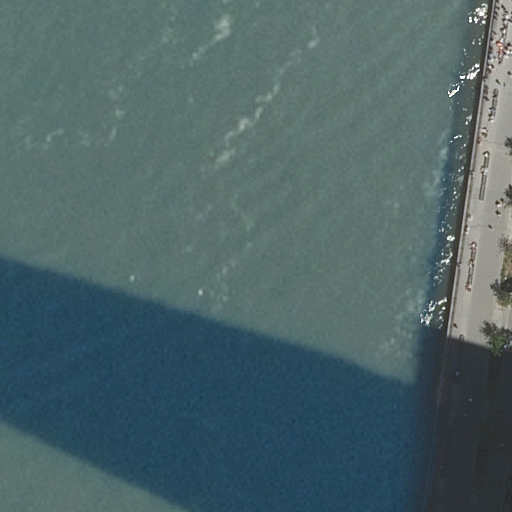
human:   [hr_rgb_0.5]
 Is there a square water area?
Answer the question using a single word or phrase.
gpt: no

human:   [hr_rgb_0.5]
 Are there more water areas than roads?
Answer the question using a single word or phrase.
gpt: no

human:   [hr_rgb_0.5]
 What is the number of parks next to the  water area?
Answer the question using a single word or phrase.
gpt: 1

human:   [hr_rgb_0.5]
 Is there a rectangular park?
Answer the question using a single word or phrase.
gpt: no

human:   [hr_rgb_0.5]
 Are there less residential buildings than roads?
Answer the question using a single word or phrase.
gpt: yes

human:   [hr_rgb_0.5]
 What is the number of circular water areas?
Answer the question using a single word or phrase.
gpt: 0

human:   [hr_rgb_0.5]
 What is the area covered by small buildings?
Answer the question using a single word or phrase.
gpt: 0m2

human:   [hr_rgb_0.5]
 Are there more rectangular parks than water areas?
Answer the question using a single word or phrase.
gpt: no

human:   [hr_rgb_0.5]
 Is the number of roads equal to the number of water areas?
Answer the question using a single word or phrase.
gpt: yes

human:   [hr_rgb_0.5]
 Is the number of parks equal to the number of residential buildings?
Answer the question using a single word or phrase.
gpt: no

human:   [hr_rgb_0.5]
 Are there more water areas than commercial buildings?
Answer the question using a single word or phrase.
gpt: yes

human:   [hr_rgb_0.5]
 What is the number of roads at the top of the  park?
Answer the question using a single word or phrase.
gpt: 0

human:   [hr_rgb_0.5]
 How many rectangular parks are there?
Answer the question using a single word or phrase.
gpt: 0

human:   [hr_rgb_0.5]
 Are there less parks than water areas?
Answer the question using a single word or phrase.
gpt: no

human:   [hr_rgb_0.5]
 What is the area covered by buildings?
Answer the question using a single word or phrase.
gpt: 0m2

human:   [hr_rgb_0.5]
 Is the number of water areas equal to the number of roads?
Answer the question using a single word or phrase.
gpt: yes

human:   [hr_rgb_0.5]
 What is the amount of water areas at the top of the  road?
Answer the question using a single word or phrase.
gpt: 0

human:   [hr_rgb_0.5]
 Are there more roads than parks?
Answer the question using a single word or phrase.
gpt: no

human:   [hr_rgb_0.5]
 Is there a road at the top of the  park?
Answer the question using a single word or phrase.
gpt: no

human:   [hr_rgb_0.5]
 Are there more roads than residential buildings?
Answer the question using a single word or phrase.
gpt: yes

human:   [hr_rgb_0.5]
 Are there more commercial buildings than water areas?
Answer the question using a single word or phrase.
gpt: no

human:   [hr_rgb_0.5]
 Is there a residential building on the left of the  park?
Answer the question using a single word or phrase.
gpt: no

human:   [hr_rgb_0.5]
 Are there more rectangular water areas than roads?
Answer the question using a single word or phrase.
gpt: no

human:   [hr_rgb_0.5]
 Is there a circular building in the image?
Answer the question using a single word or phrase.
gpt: no

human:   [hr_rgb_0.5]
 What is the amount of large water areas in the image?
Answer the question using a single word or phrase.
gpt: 1

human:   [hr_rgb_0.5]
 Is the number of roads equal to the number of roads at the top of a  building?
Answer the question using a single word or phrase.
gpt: no

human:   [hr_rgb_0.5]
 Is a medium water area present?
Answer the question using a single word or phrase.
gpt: no

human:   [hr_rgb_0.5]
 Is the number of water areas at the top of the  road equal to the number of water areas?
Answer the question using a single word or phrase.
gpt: no

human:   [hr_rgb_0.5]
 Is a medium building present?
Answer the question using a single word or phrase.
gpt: no

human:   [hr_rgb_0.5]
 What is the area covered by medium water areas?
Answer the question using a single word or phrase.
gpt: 0m2

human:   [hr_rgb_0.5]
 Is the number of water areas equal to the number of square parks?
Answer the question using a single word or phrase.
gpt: no

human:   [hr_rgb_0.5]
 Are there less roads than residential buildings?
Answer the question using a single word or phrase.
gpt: no

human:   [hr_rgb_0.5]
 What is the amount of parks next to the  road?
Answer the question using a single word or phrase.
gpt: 1

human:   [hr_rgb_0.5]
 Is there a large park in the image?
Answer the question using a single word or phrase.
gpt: yes

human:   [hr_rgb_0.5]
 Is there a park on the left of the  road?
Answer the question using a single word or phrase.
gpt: no

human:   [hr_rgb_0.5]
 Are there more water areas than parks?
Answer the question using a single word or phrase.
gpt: no